Field crop: maize
Growth stage: 2
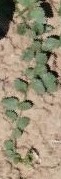
Species: convolvulus